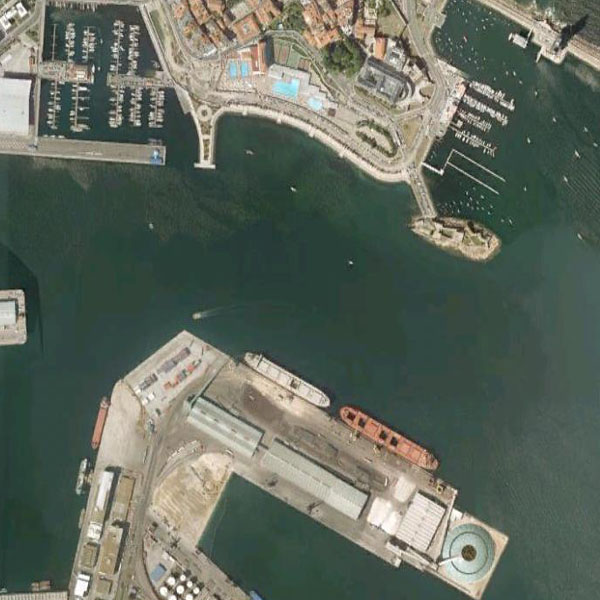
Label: Port